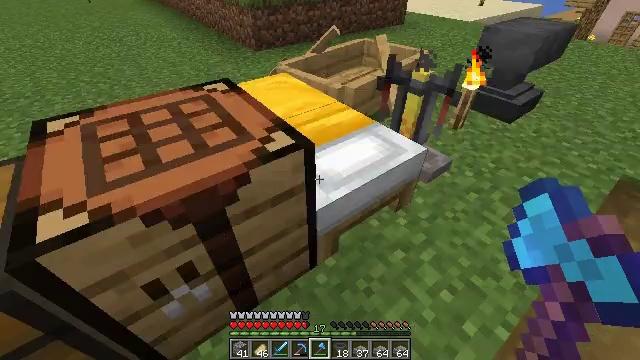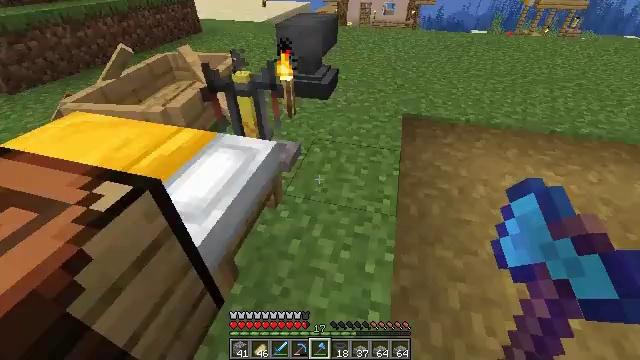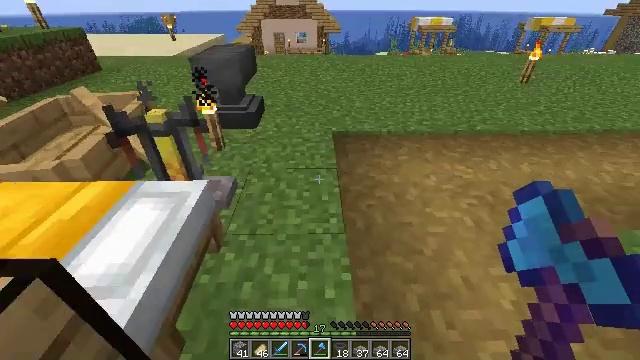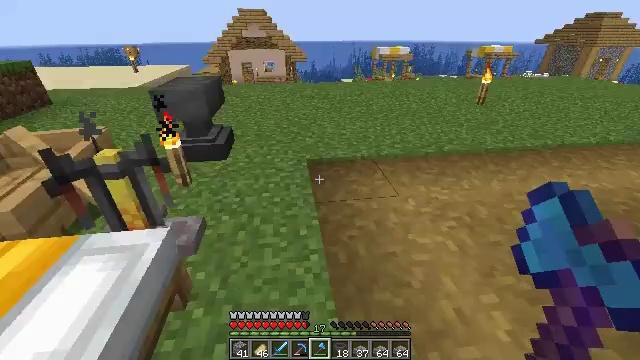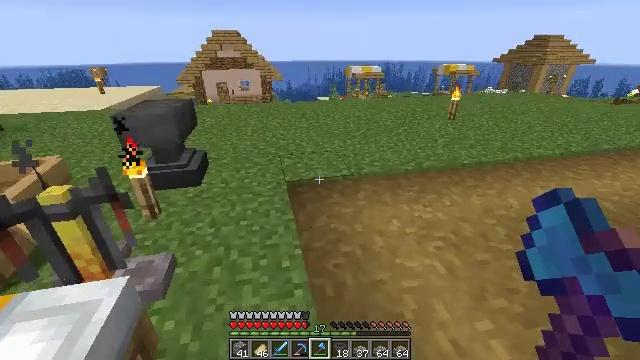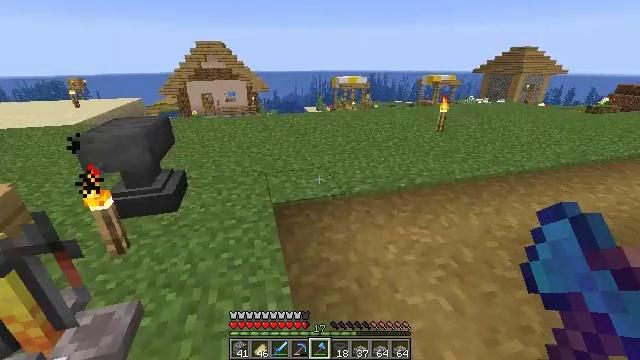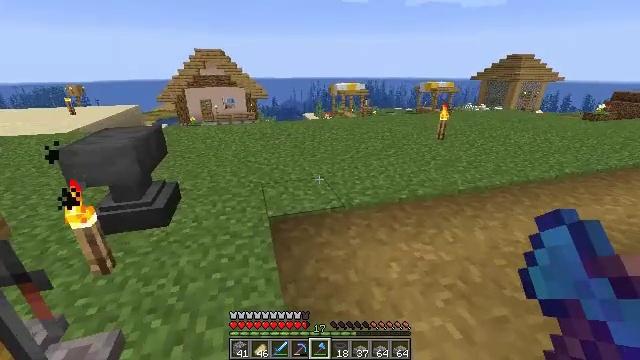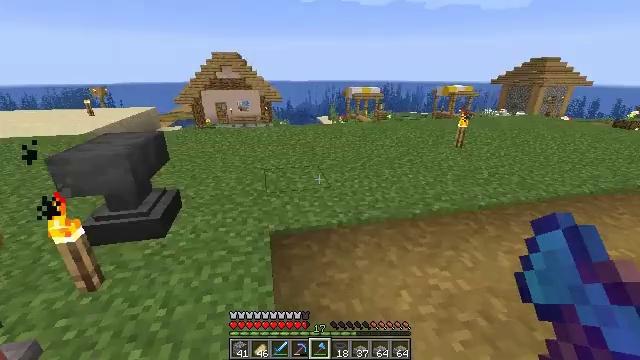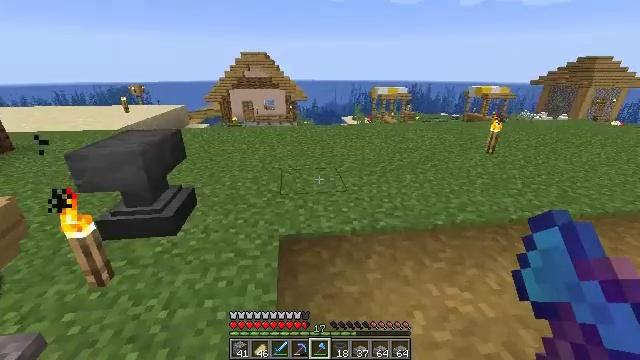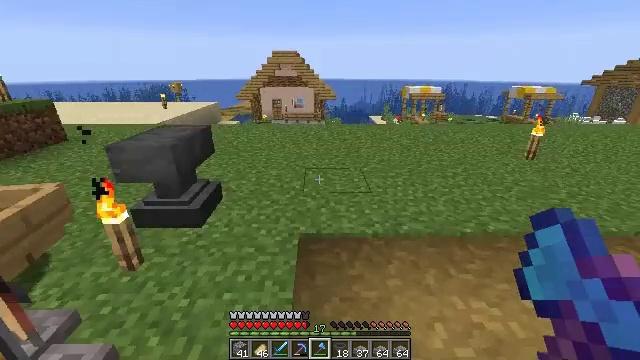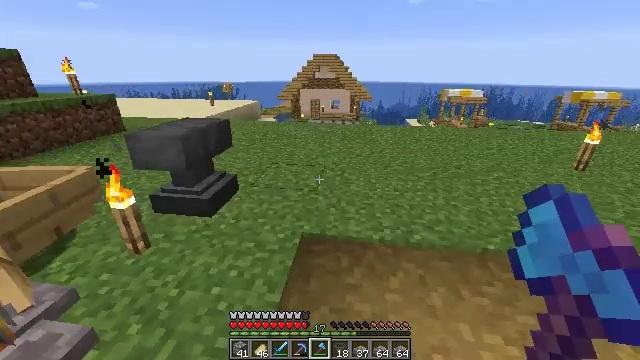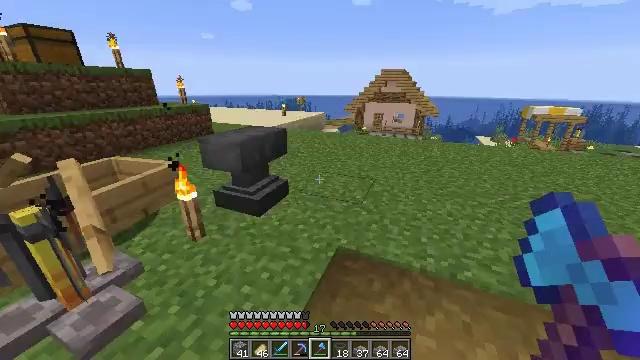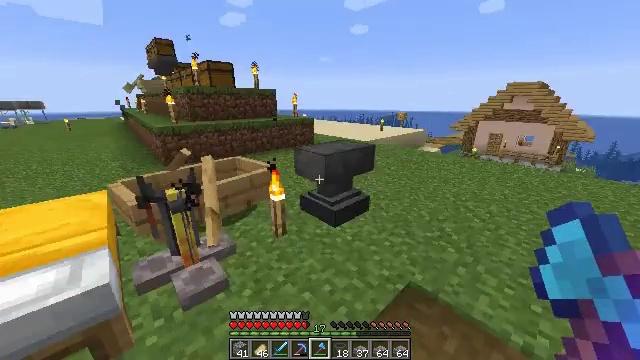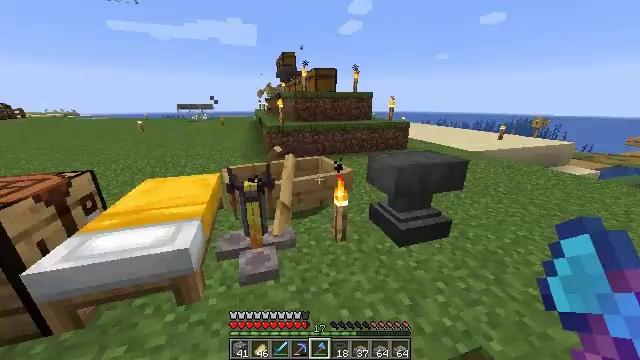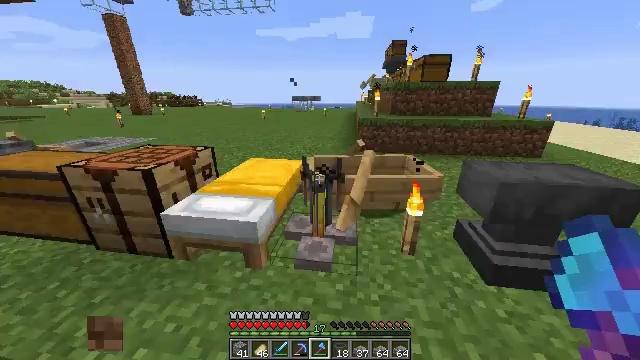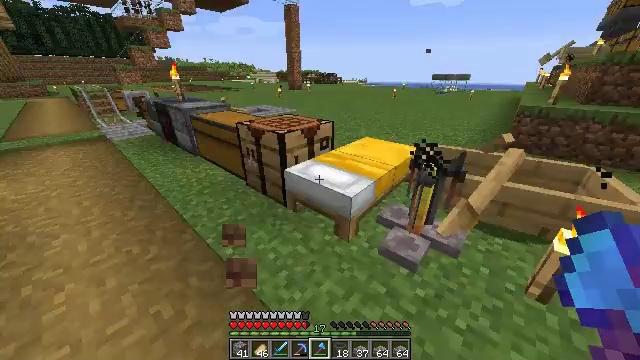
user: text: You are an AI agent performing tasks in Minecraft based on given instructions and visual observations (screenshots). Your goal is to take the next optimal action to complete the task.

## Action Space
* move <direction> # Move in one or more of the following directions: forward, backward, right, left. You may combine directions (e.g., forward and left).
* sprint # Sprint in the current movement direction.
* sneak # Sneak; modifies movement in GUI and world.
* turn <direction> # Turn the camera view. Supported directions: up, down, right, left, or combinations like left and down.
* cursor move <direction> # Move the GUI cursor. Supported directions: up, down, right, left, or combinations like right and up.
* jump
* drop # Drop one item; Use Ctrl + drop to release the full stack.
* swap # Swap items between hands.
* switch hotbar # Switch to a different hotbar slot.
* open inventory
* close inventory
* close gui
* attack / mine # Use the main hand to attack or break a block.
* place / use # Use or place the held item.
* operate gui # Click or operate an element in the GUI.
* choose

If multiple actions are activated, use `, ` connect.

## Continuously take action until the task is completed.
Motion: motion action
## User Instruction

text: Craft an iron block.
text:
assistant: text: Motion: turn right
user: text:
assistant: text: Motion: move forward, turn right and up
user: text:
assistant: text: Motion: move forward, turn right and up
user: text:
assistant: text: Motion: move forward, turn right and up
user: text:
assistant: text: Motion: move forward, turn right and up
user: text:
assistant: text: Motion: move forward, turn up
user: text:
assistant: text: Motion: move forward and move right, turn left
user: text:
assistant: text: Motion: move forward and move right, turn left
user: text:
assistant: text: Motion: move forward and move right, sprint, turn left
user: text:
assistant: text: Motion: move forward and move right, sprint, turn left
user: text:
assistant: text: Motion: move forward and move right, sprint, turn left and up
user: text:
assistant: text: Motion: move forward and move right, sprint, turn left and up
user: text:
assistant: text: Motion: move forward and move right, sprint, turn left
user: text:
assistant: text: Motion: move forward and move right, turn left and down
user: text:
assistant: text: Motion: turn left and down
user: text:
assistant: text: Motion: turn left
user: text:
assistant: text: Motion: turn left and up
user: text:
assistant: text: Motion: move forward, turn left and up
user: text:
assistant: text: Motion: move forward, turn left and up
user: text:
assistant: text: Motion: move forward, turn left and up
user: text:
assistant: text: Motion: move forward
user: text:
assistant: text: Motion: move forward, sprint
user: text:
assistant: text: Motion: move forward, sprint
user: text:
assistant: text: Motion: move forward, sprint, turn right and up
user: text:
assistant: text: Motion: move forward, turn right and up
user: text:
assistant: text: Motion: move forward, sprint, turn right
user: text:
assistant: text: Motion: move forward, sprint, turn right
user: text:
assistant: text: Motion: move forward, sprint
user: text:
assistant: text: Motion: move forward
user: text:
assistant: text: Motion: move forward, turn right